Question: I've come into a project that requires loading a lot of target definitions. A lot of it is a blackbox, so I have little influence, but I can edit files in my eclipse installation folder, so yay for that.
The target files are loaded/build via Tycho/Maven.
I have a problem with the target editor's template (see screenshot below) - I find the position of the "Reload"-button highly inconvenient, as the length of the plugin names approximates eternity due to internal naming conventions. I need to scroll the eclipse window whenever I want to set the target platform or reload a definition.
Where can I edit the template that defines how the target editor looks, so I can limit the overall width or reposition the elements?

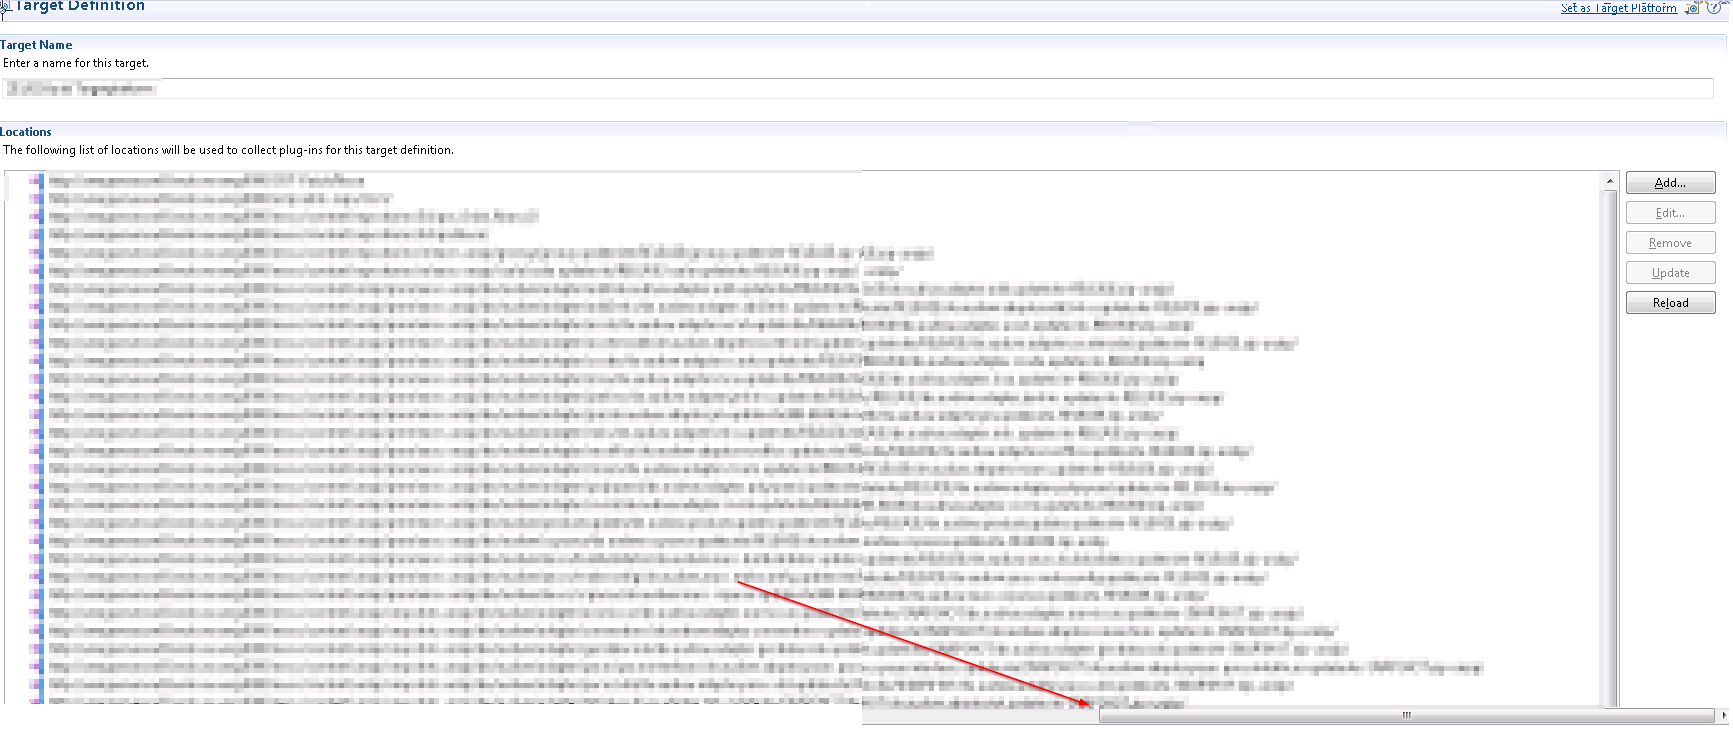
Answer: The target editor 'org.eclipse.pde.internal.ui.editor.targetdefinition.TargetEditor' is a 'FormEditor' with hard coded layout. There is no template that can be changed to alter its layout.